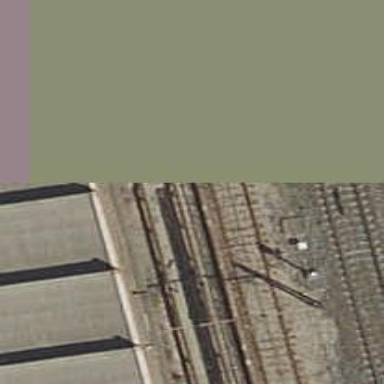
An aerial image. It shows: Rail yard with electrified contact lines for the trains.